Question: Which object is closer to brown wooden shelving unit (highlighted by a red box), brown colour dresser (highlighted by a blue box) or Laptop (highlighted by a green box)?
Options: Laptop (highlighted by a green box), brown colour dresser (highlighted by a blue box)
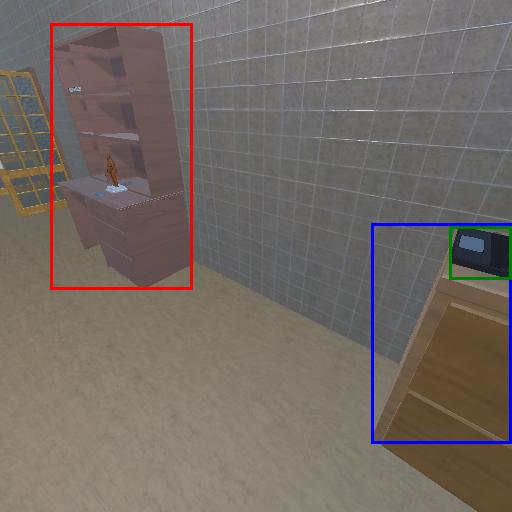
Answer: Laptop (highlighted by a green box)